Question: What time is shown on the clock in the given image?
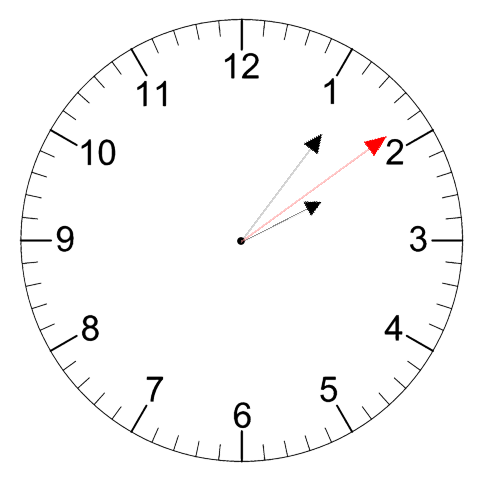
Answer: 02:06:09